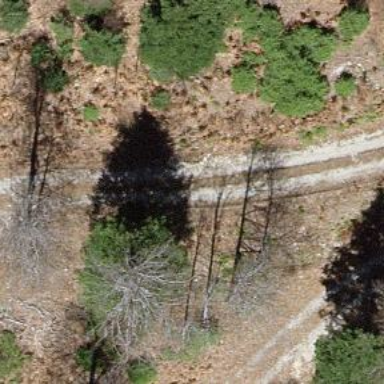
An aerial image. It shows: Unpaved track with grade2 surface.